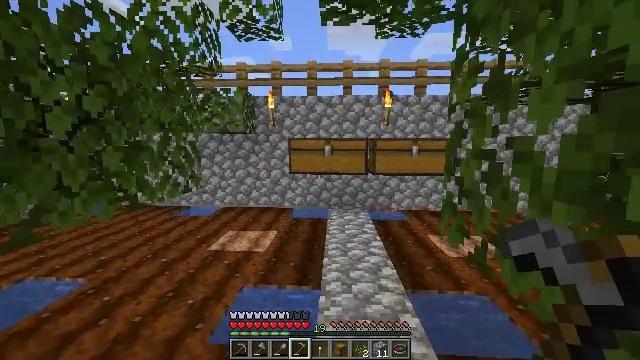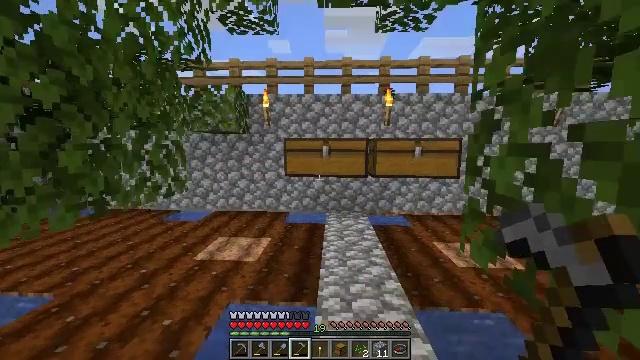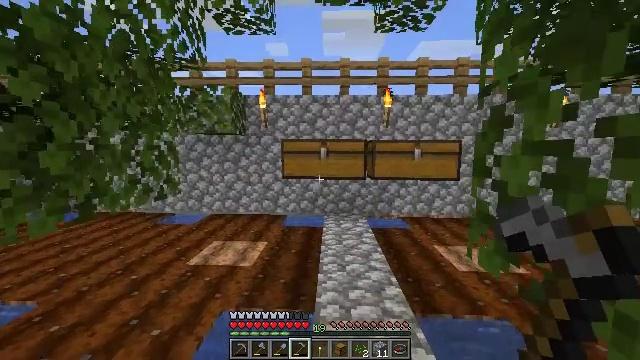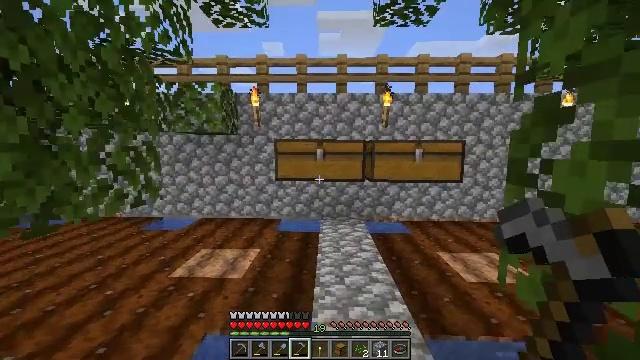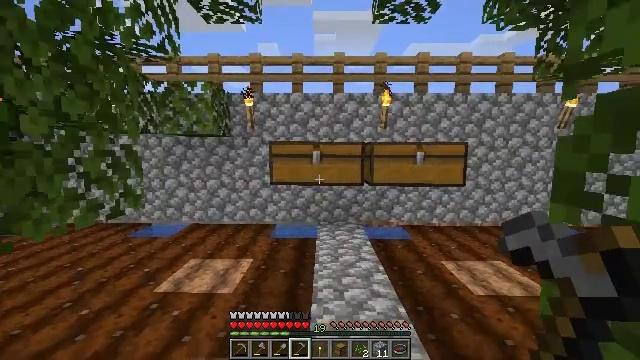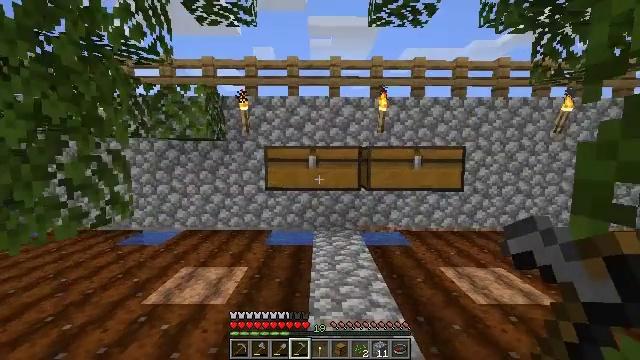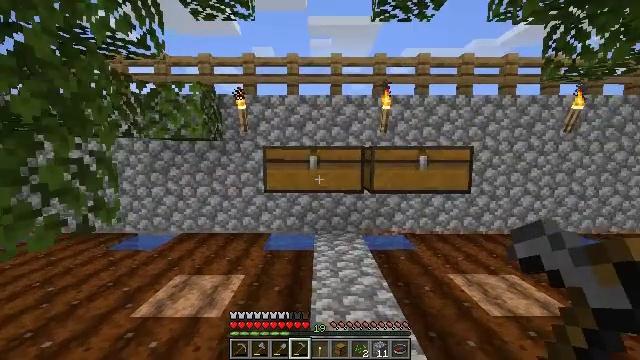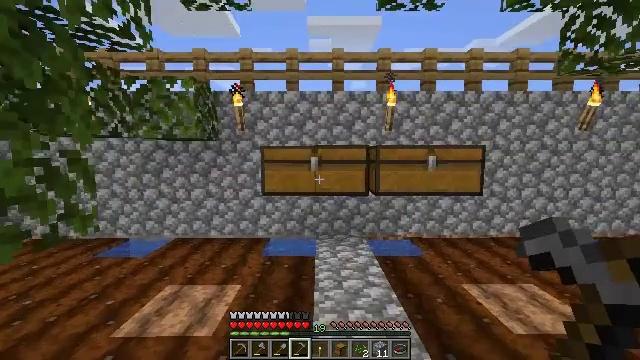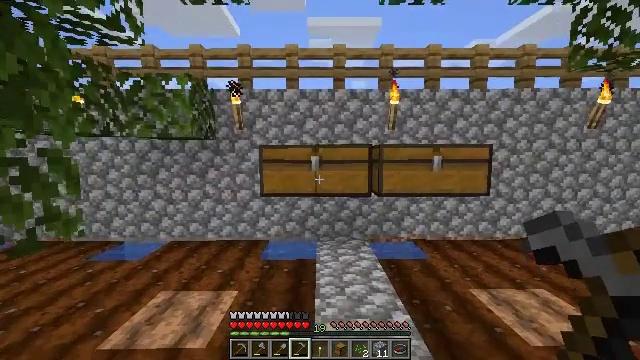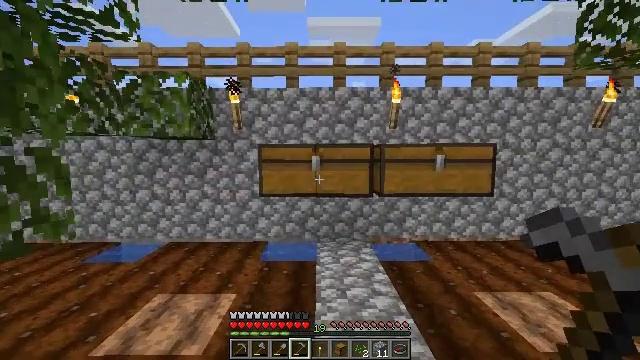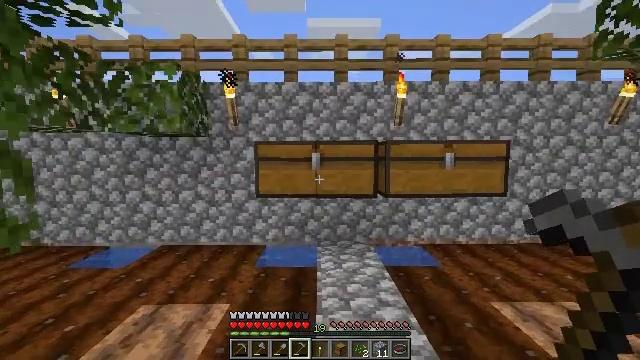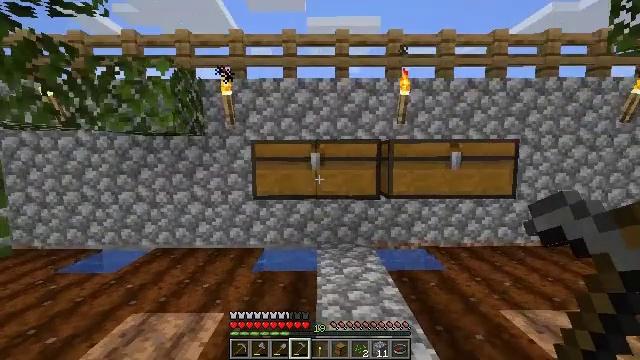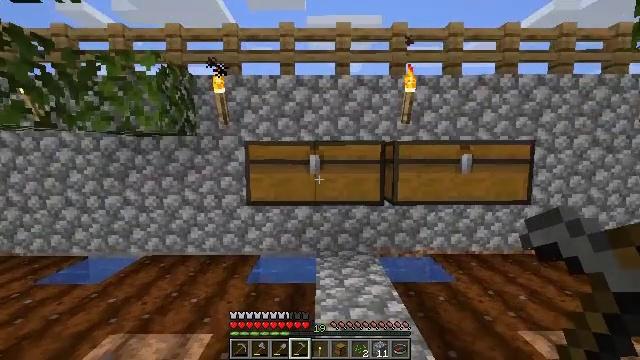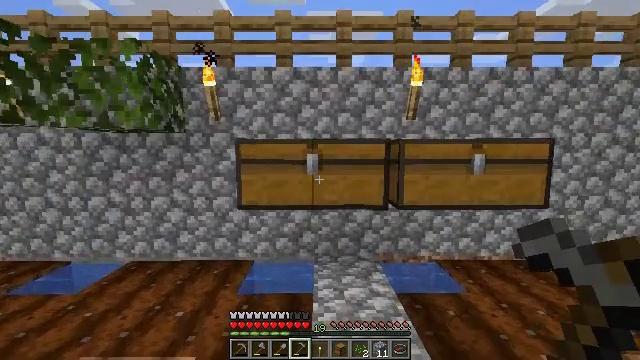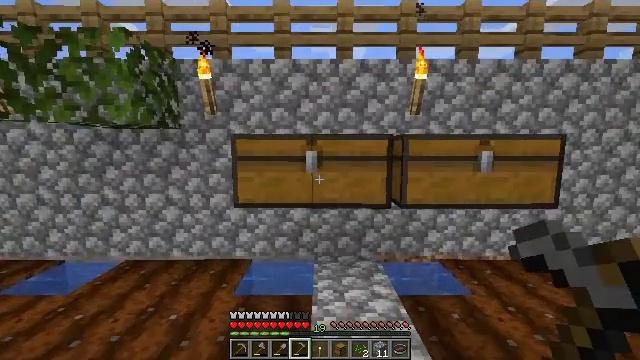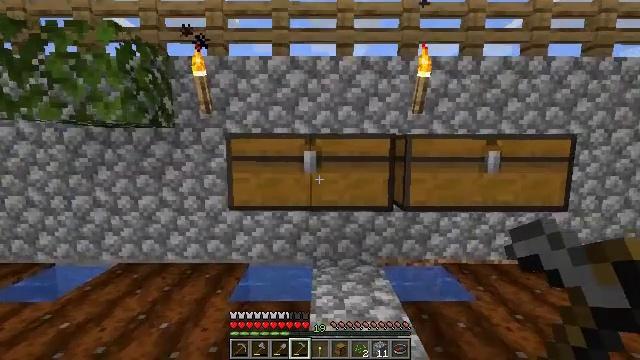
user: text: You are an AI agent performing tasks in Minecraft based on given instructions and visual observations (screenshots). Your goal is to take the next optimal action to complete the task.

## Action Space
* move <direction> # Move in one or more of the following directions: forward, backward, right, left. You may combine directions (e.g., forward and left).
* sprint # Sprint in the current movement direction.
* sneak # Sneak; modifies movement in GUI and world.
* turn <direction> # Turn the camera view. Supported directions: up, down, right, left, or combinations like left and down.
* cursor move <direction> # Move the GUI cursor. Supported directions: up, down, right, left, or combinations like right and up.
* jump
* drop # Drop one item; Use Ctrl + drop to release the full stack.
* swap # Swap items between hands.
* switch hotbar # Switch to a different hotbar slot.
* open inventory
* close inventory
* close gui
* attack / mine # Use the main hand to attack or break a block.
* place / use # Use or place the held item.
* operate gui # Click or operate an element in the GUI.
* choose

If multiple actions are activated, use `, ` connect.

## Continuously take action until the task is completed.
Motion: motion action
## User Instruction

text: Mine the oxeye daisy flower.
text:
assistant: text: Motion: move forward
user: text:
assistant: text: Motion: move forward
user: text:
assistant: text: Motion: move forward
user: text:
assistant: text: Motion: move forward
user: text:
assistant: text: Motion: move forward
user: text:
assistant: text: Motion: move forward
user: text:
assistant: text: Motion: move forward
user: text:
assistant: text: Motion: move forward
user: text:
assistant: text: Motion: move forward
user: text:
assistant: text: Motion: move forward
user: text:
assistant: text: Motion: move forward
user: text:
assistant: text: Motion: move forward
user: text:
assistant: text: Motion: move forward
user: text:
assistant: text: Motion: move forward
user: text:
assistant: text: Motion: move forward
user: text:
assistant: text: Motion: move forward
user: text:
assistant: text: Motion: move forward
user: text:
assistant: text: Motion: move forward
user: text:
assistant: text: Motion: move forward, use / place
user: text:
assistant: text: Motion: move forward, use / place
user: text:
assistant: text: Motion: use / place
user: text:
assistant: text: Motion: no_op
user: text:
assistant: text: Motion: turn up
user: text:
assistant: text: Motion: no_op
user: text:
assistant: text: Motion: no_op
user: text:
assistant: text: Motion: no_op
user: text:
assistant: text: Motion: no_op
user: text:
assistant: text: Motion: no_op
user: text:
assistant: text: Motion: no_op
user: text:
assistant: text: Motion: no_op